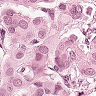
Metastatic tissue present: yes